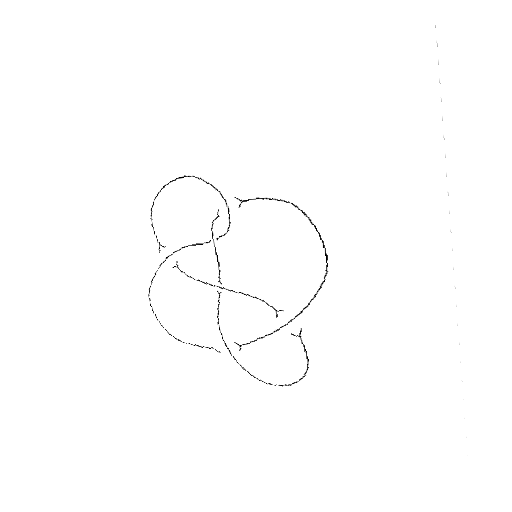
Crossing number: 6